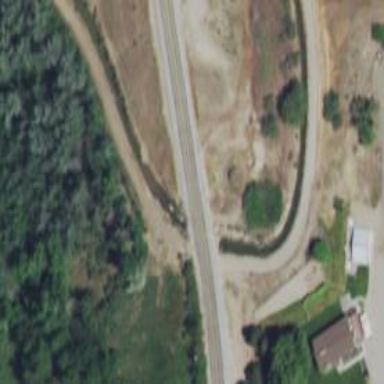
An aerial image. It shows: Culvert tunnel under canal.